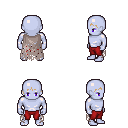
a pixel art fantasy rpg character, male body template, dark elf, purple skin, gray tattered cape, red pants, plain hairstyle, four views (front, back, left, right), 2x2 character sprite sheet, small pixel art, hard edges, no anti-aliasing